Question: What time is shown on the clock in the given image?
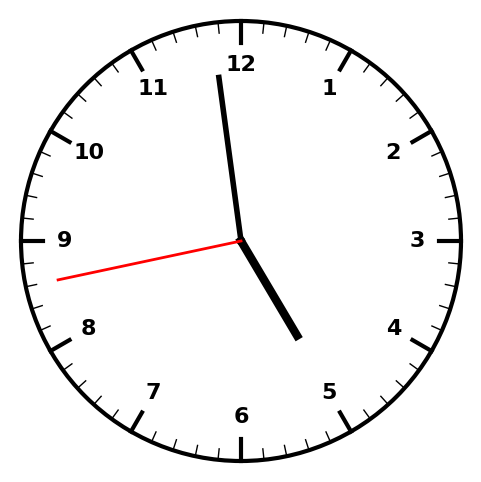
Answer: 04:58:43